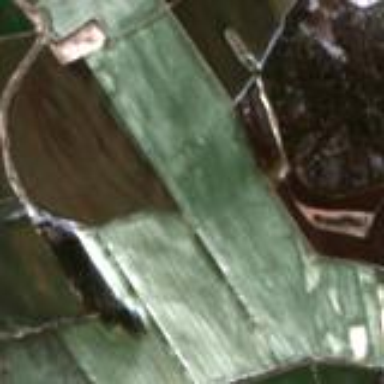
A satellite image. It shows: Picturesque farmland scene.